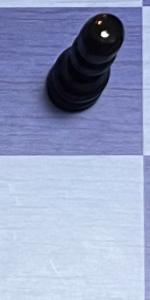
Label: Empty